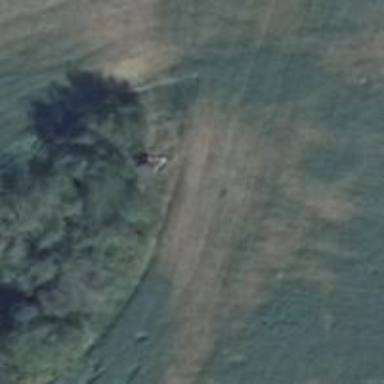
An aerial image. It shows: Hunting stand.